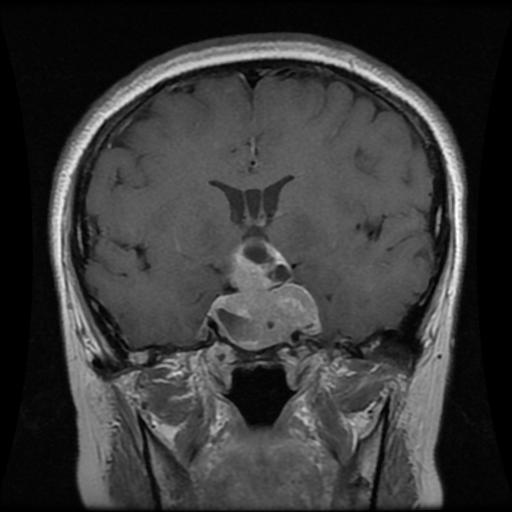
Label: pituitary